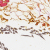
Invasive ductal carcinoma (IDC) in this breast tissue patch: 0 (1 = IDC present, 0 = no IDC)